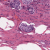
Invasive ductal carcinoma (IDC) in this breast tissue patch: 1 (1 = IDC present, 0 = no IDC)